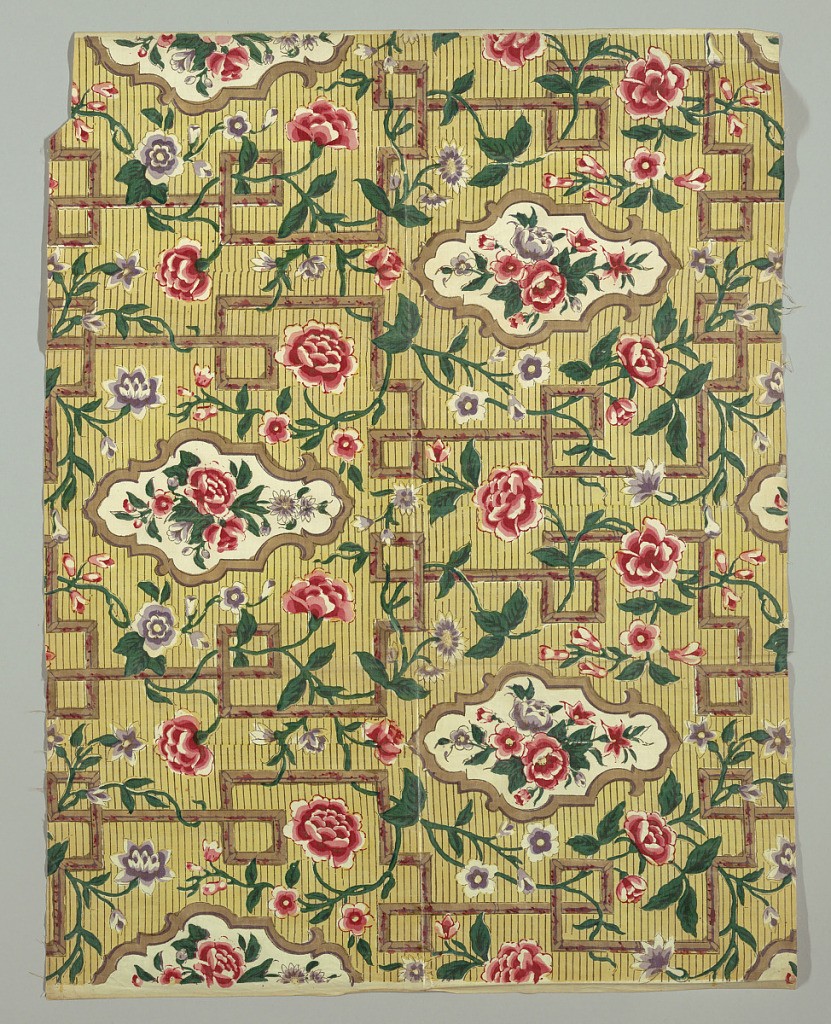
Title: Textile
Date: late 19th century
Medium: cotton Technique: printed on plain weave, glazed
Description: Allover meandering floral design and widely-spaced cartouches with bouquets on a yellow ground with narrow brown horizontal stripes and a geometric fretwork pattern in brown.